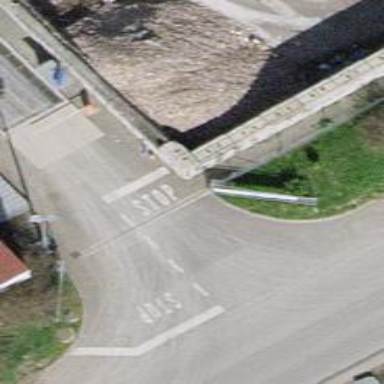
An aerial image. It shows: Driveway leading to service road.